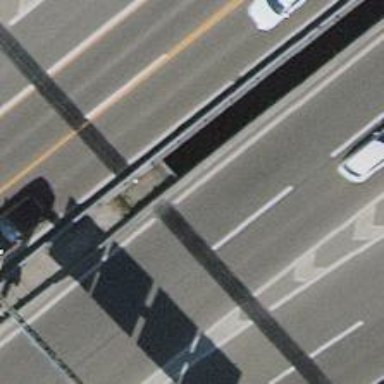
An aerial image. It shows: Asphalt motorway link.